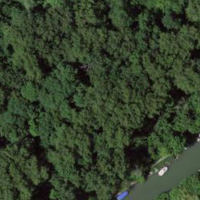
EUNIS habitat code: 54
Species observed at this site:
Allium ursinum
Prunus padus